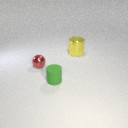
small red metal sphere to the left of large yellow metal cylinder